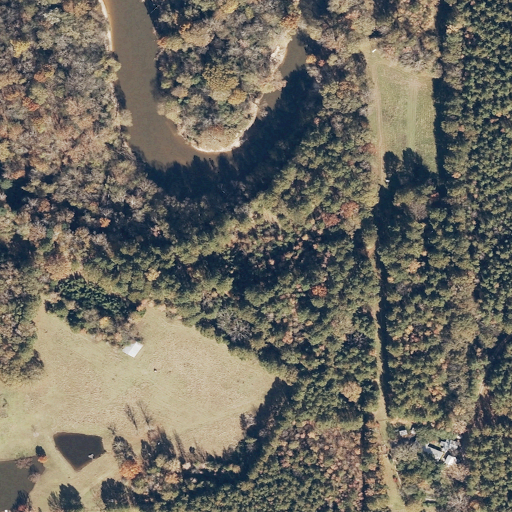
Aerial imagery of cliff(s) in Mississippi named King Bluff containing woody wetlands, evergreen forest, pasture, mixed forest, open water, open development, shrub, herbaceous wetlands, and grassland